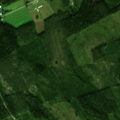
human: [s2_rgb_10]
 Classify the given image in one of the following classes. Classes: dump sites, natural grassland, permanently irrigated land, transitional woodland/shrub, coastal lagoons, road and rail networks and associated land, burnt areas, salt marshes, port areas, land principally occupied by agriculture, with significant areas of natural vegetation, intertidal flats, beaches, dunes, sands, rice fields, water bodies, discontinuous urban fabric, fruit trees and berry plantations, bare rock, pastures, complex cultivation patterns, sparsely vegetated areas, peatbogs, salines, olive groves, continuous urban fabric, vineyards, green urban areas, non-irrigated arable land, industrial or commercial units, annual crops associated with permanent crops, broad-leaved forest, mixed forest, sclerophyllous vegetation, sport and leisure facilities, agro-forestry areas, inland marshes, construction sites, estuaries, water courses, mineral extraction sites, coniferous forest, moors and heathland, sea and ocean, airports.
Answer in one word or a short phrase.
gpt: coniferous forest, mixed forest, transitional woodland/shrub